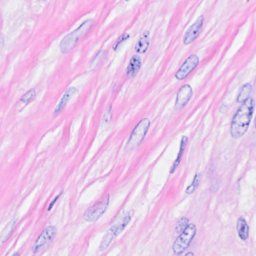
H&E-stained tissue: Breast